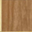
Piece: xx